Field crop: maize
Growth stage: 2
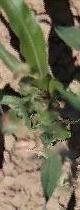
Species: maize